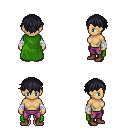
a pixel art fantasy rpg character, female body template, human, tanned skin, green cape, magenta pants, raven short bangs hairstyle, white cloth bandages, brown shoes, four views (front, back, left, right), 2x2 character sprite sheet, small pixel art, hard edges, no anti-aliasing